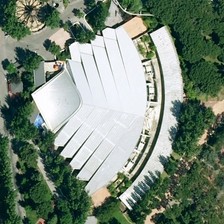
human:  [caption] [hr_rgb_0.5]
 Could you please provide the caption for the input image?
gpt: the roof is wight .

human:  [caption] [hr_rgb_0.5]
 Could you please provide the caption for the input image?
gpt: a triangular building are there .

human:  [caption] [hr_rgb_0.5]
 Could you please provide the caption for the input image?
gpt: a basketball court is next to the center .

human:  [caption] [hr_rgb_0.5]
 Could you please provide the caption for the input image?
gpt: the center is surrounded by dark green trees .

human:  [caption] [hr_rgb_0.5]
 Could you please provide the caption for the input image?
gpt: the center is surrounded by dark green trees .